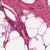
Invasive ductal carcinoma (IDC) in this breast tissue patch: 0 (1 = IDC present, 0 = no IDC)